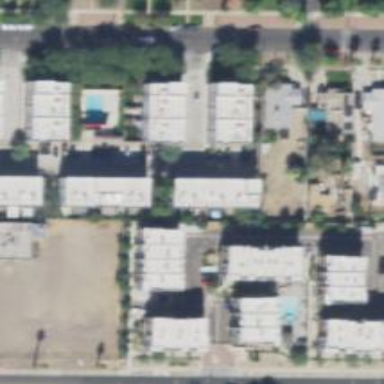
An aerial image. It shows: Residential area with apartments.